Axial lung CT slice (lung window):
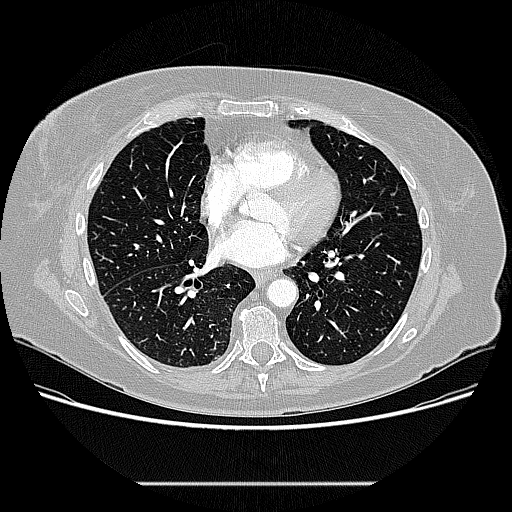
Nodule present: no